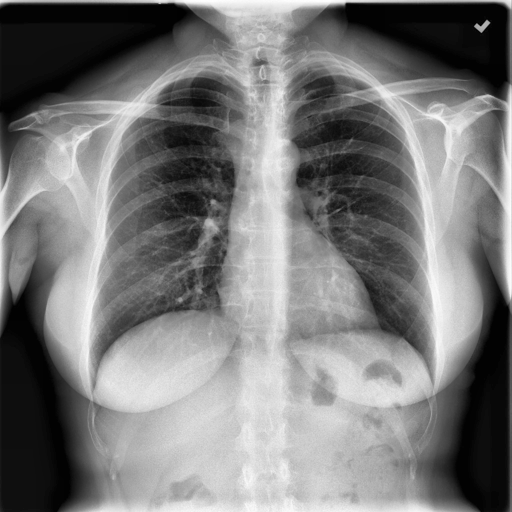
Finding: NORMAL